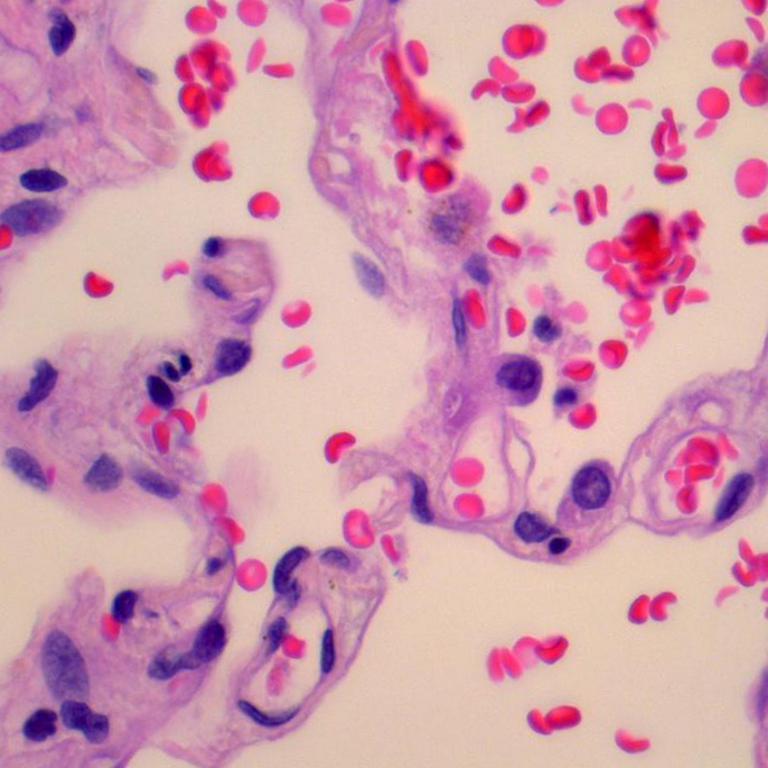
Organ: lung
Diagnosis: benign